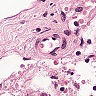
Metastatic tissue present: no